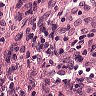
Metastatic tissue present: no